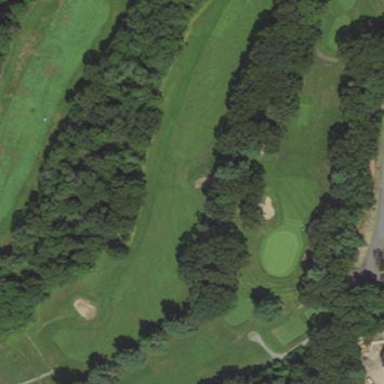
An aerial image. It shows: Grassy area designated as golf fairway.